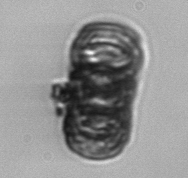
Label: Paralia_sulcata